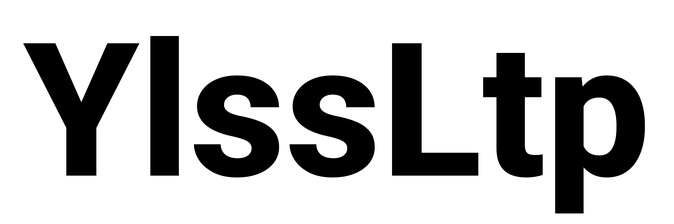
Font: Roboto_ExtraBold